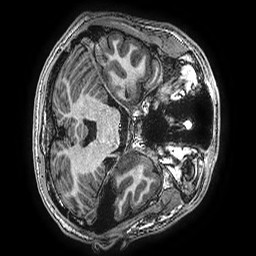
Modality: T1w
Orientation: axial
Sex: male
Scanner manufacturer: ge
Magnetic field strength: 3 T
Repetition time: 0.00766 s
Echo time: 0.003476 s